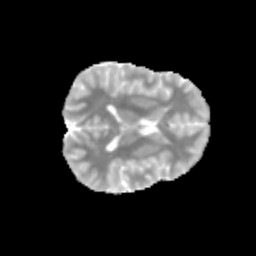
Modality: MD
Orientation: axial
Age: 11
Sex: female
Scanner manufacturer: siemens
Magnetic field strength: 3 T
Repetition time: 3.8 s
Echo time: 0.07 s